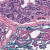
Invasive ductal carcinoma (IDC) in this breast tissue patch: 0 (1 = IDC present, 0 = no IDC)